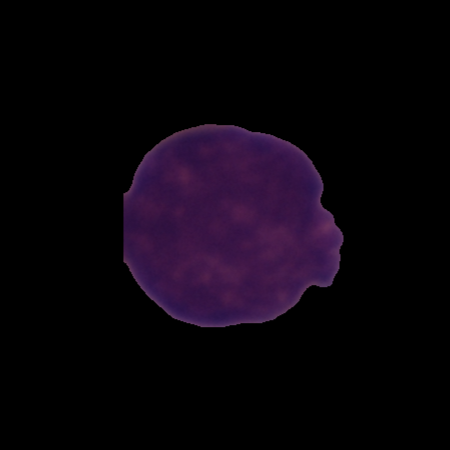
Label: cancer